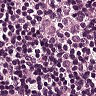
Metastatic tissue present: yes